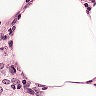
Metastatic tissue present: no